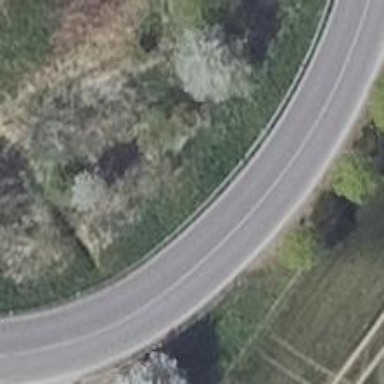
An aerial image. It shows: Tertiary road with asphalt surface.